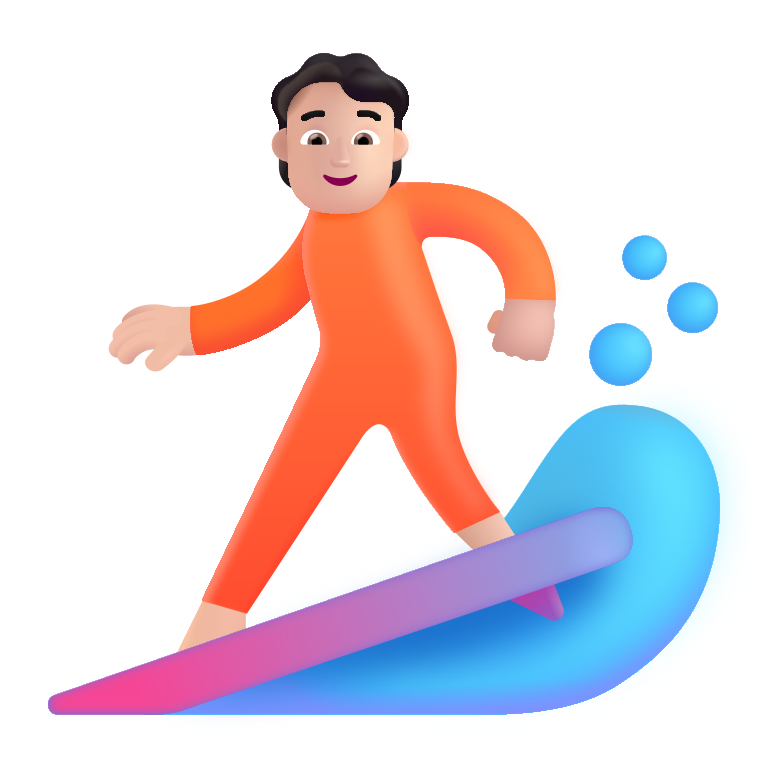
person surfing color light